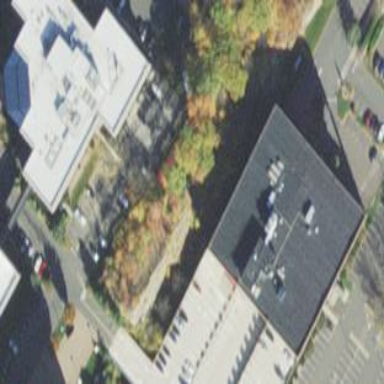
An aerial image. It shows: Parking building.